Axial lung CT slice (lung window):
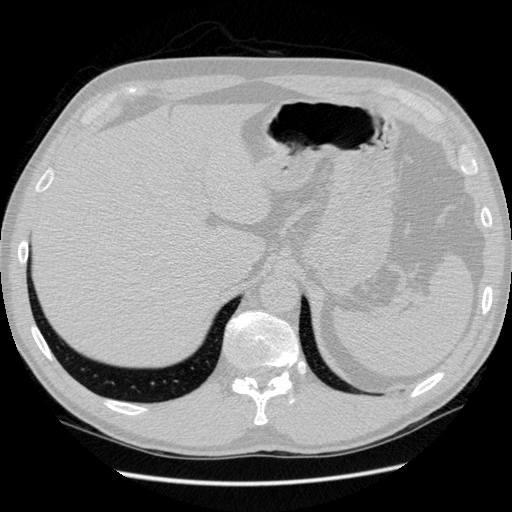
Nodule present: no